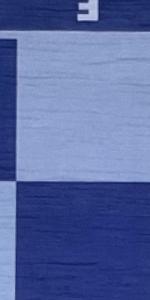
Label: Empty